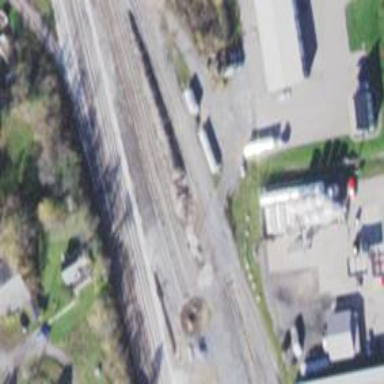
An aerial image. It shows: Abandoned railway yard.